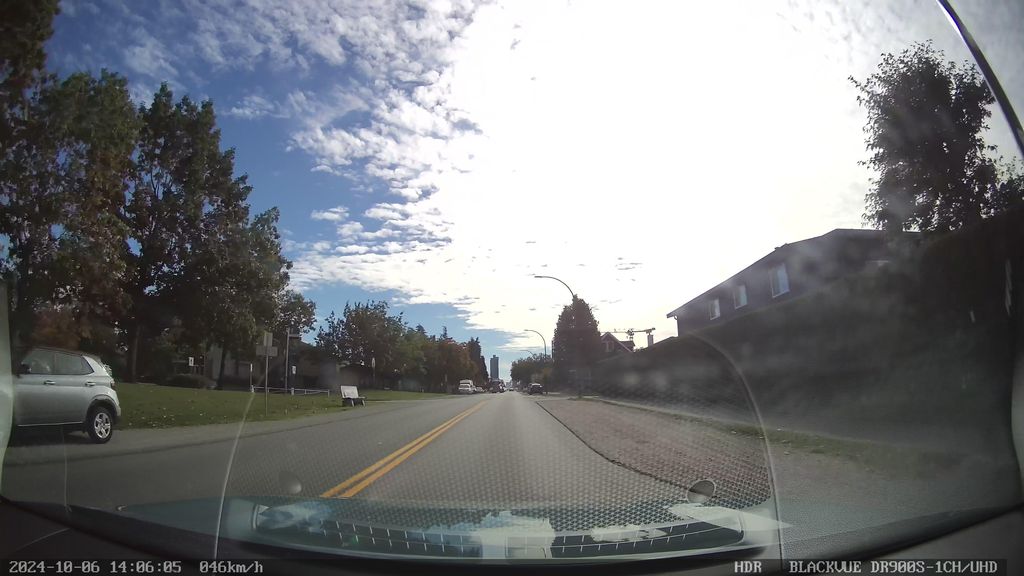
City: vancouver